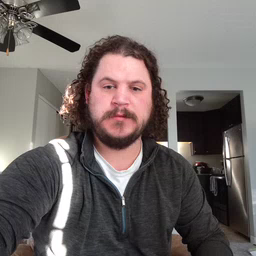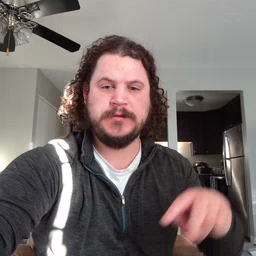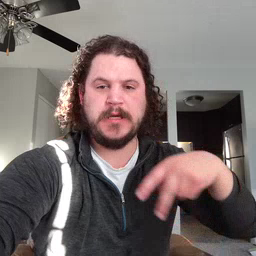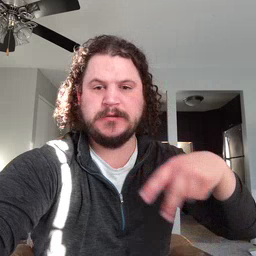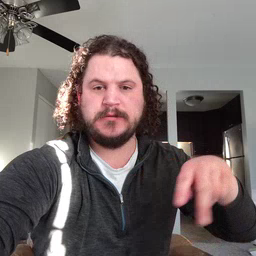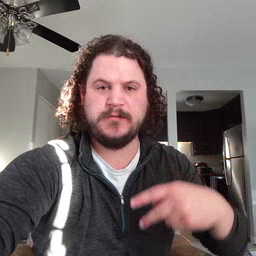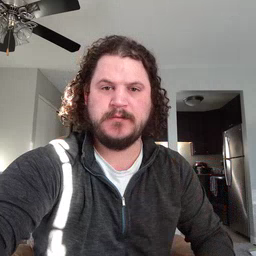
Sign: dance